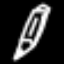
Label: pencil